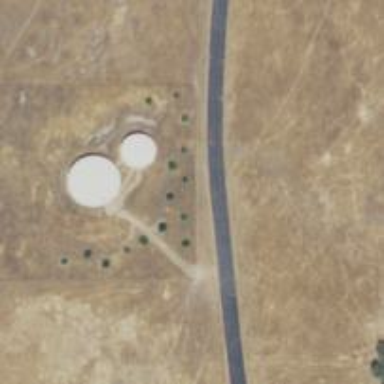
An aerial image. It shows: Storage tank with man-made structure.